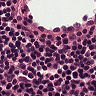
Metastatic tissue present: no